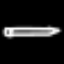
Label: pencil